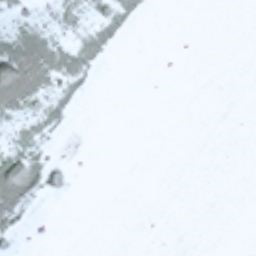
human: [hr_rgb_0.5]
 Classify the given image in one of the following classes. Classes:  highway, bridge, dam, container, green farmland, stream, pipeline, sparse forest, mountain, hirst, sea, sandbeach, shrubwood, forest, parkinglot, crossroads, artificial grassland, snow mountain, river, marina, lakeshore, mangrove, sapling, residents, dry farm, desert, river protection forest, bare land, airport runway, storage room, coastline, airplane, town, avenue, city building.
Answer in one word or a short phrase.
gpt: snow mountain